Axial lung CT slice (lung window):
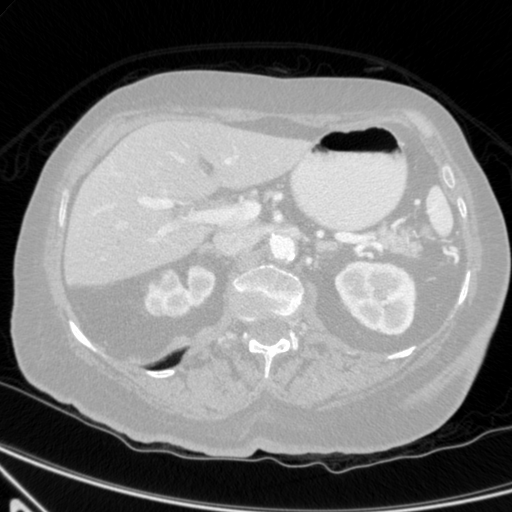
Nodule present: no